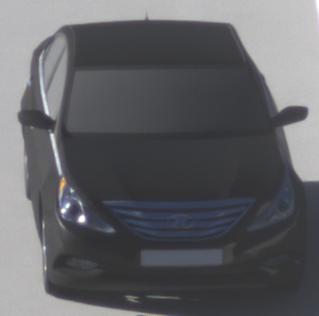
Make: Hyundai
Model: Sonata
Detailed model: Gen. 6 YF
Model produced from: 2009
Model produced until: 2016
Doors: 4
Color: black
Road condition: dry road
Daytime: sunrise or sunset
Contrast: medium contrast